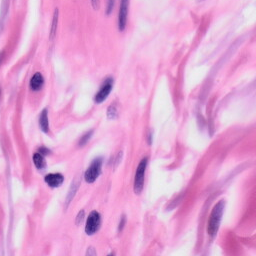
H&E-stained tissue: Skin